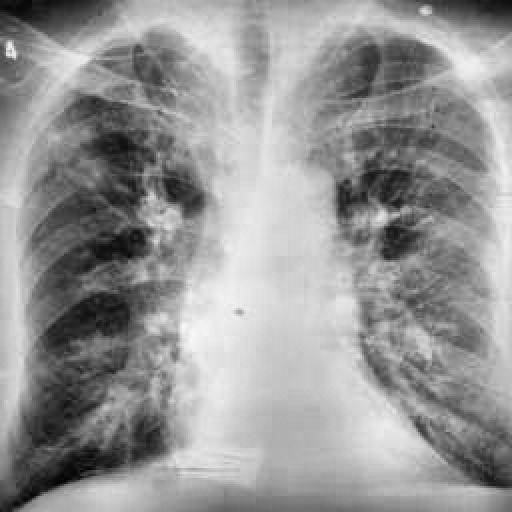
Finding: TUBERCULOSIS